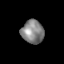
Tissue: skin
Cell type: Others
Senescence score: 0.886
Nuclear area (px): 507
Mean DAPI intensity: 133.83